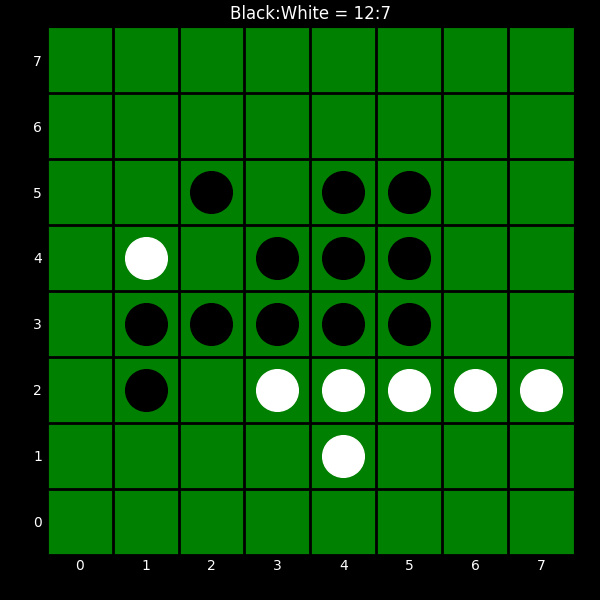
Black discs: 12
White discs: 7